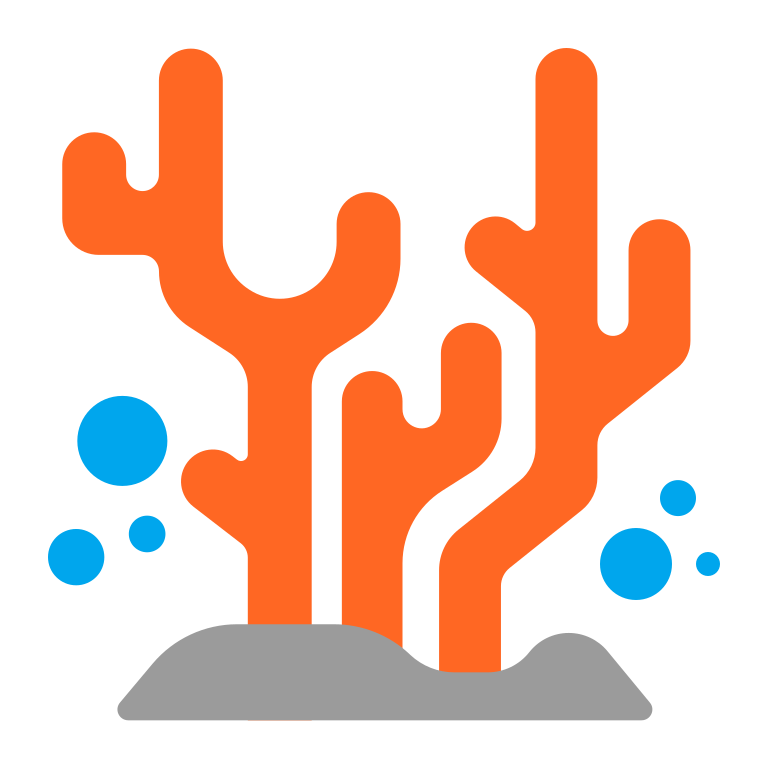
coral flat